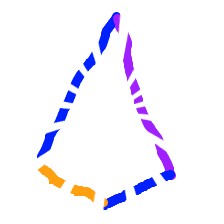
Shape: kite